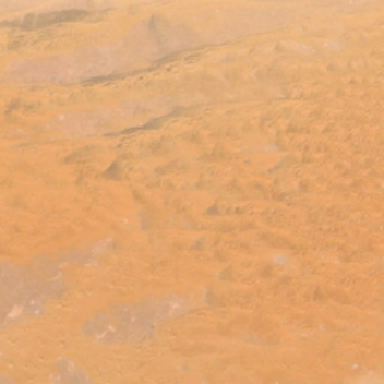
There are many curly sand dunes in this stretch of desert .